五年级 · 立体几何学
在括号里填上合适的单位。

一个粉笔盒的体积大约是 1( );

一瓶雪碧的容积大约是 200( );

一间教室的占地面积大约是 50 ( );

江门到广州的路程大约是 120( )。
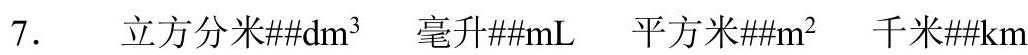
答案: 解

【分析】（1）常见的体积单位有：立方厘米、立方分米、立方米, 1 立方厘米相当于一个手指尖的体积, 一个粉笔盒的体积接近 1 立方分米, 棱长为 1 米的正方体的体积是 1 立方米;

（2）常见的容积单位有: 升、毫升, 1 升 $=1$ 立方分米, 1 毫升 $=1$ 立方厘米, 1 升 $=1000$ 毫升, 一瓶雪碧的容积大约为 200 毫升;

（3）常见的面积单位有: 平方厘米、平方分米、平方米、公顷、平方千米, 教室的占地面积用“平方米”比较合适;

(4) 常见的长度单位有: 毫米、厘米、分米、米、千米, 江门到广州的路程比较长用“千米”作单位最合适, 据此解答。

【详解】一个粉笔盒的体积大约是 1 立方分米;

一瓶雪碧的容积大约是 200 毫升;

一间教室的占地面积大约是 50 平方米;

江门到广州的路程大约是 120 千米。

【点睛】根据题中数据联系生活实际选择合适的单位是解答题目的关键。